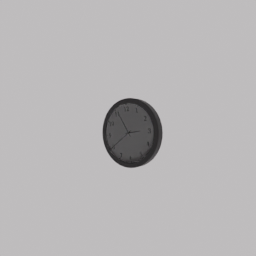
Label: appliances